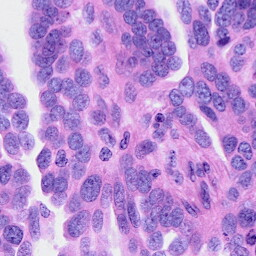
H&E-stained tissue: Ovarian